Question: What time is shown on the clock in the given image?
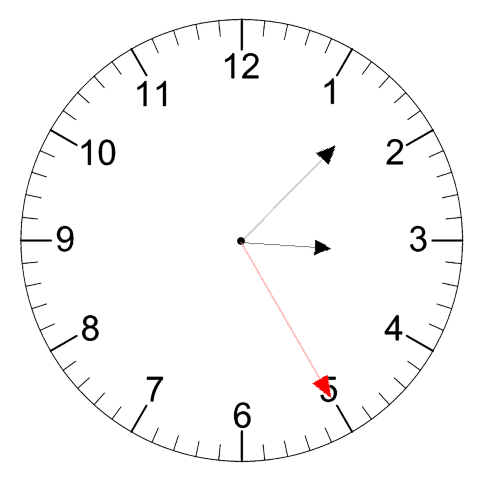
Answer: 03:07:25